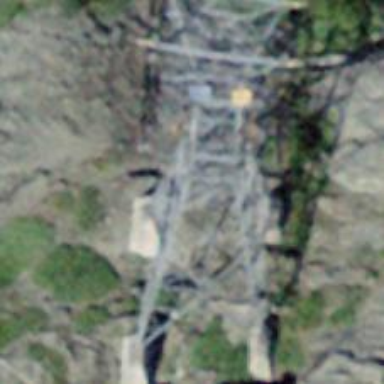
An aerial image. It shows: Pylon used for aerialway.